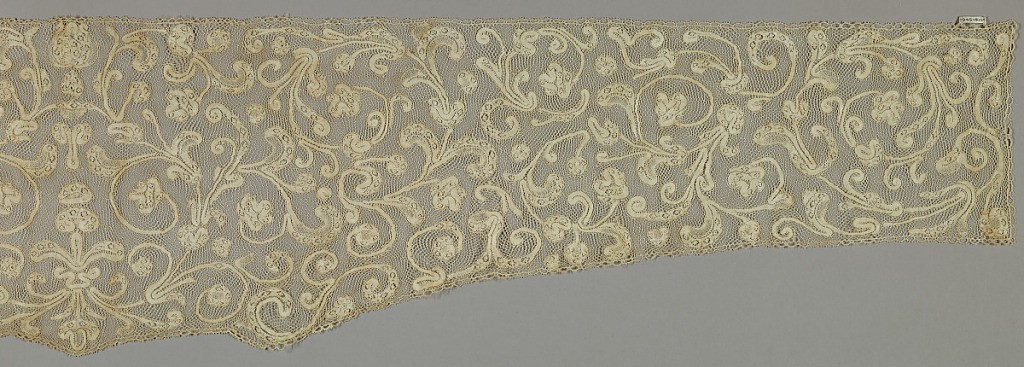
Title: Sleeve ruffle
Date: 18th century
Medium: linen Technique: bobbin lace, discontinuous tape
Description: Design of scrolling stems with leaves and flowers, running to the right and left from central ornament.  Ground has an openwork design (vrai droachel) worked in several directions.